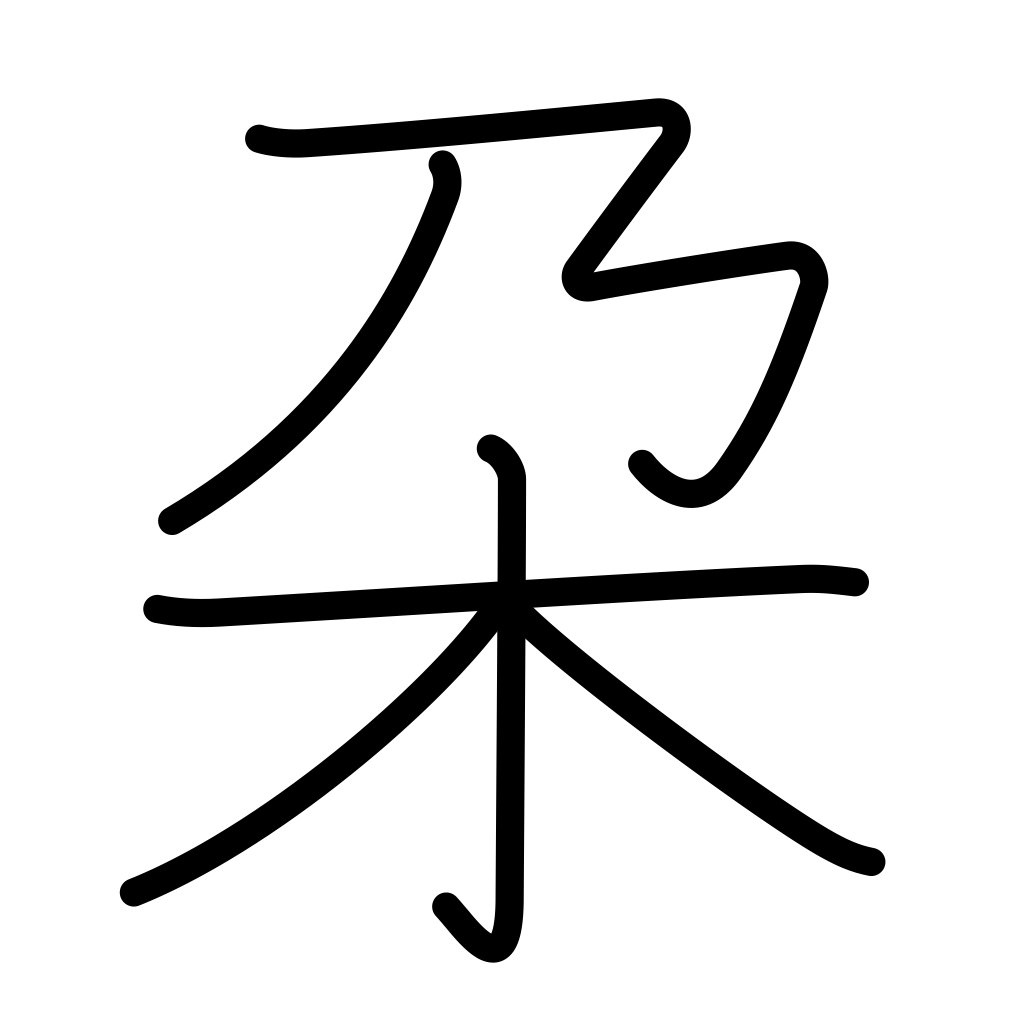
Meaning: branch